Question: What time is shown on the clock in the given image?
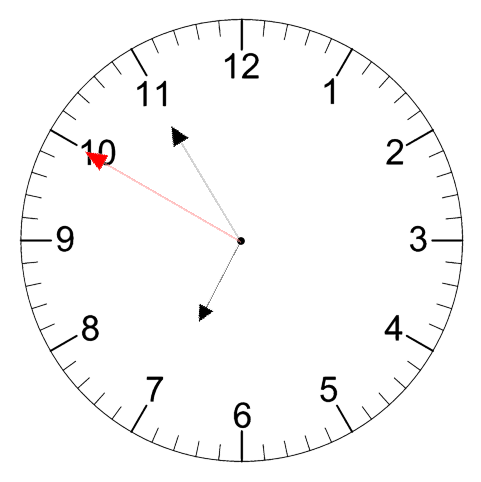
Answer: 06:54:50